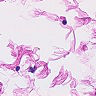
Metastatic tissue present: no